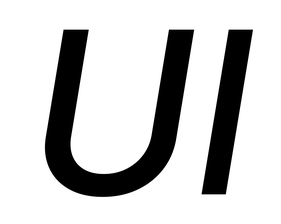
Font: Inter-Italic_Medium_Italic